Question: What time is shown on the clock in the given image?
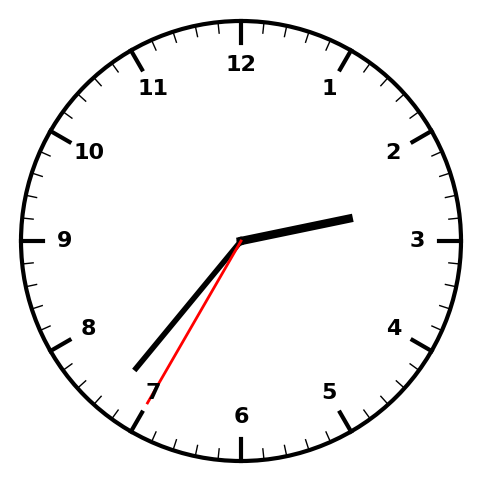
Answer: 02:36:35